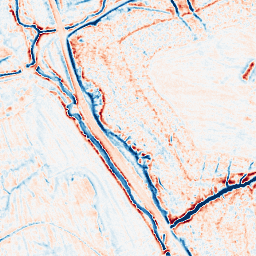
Category: edge_preserving
Decomposition family: anisotropic_diffusion
Decomposition parameters: iterations: 50
kappa: 100
gamma: 0.05
Upsampling method: cubic_mitchell
Upsampling parameters: scale: 8
Upsampling scale: 8